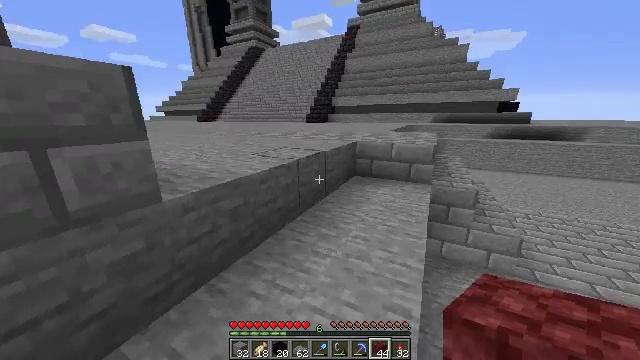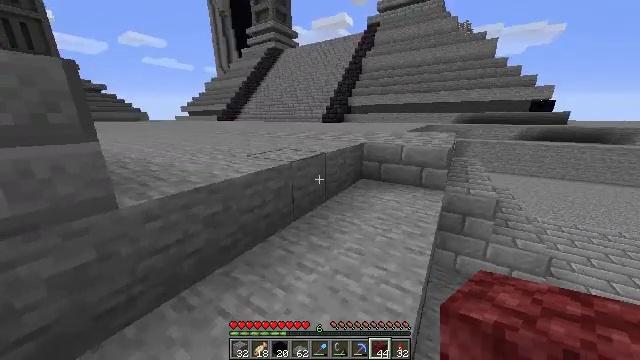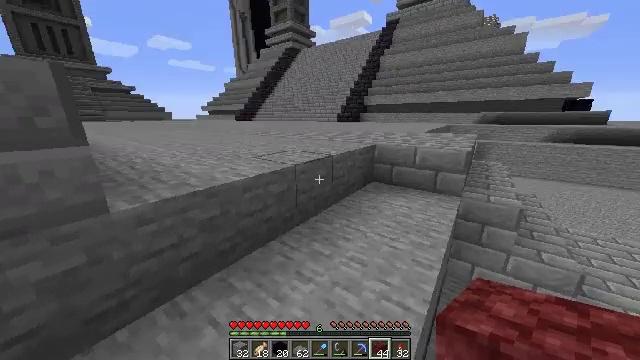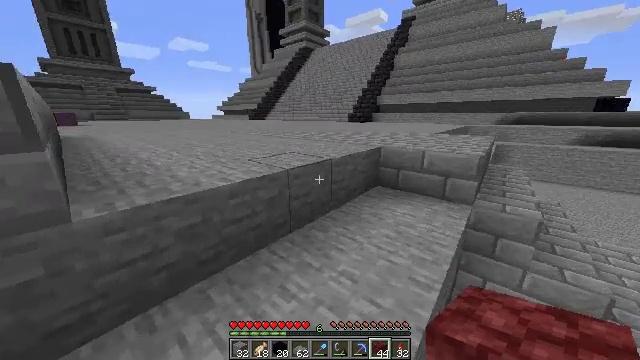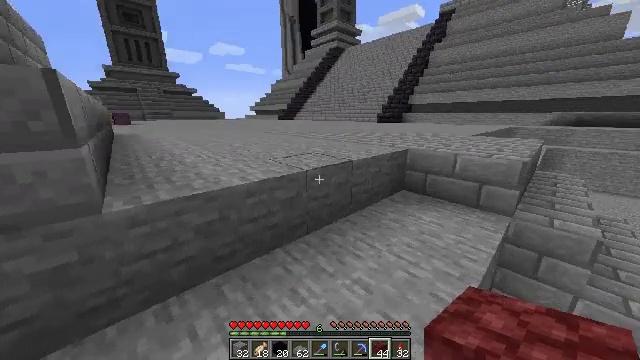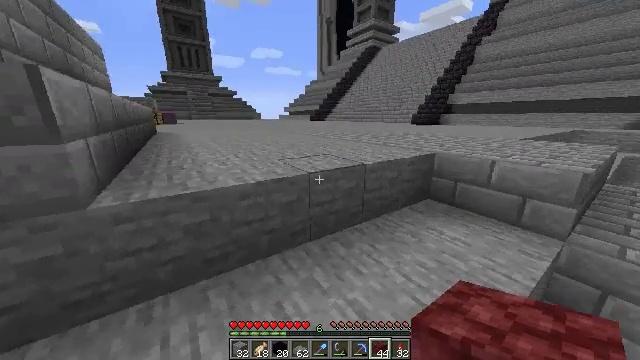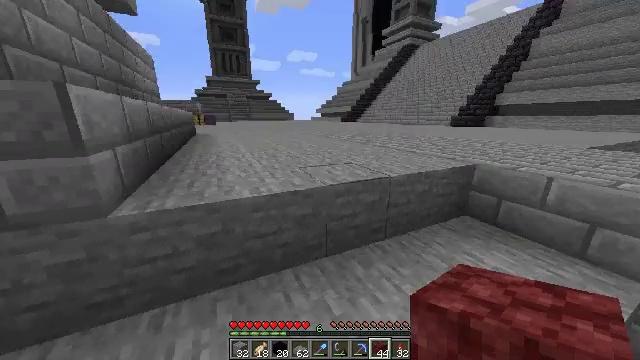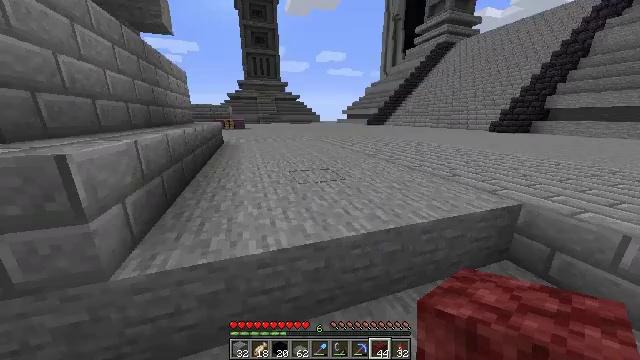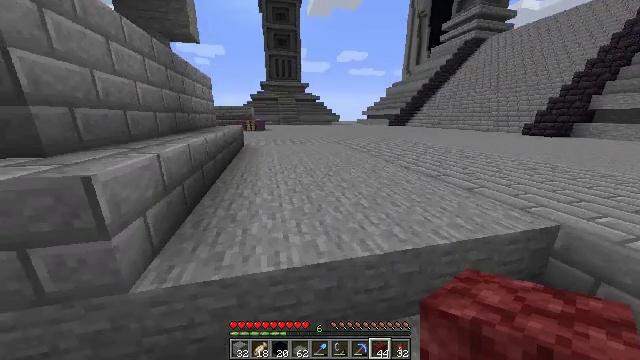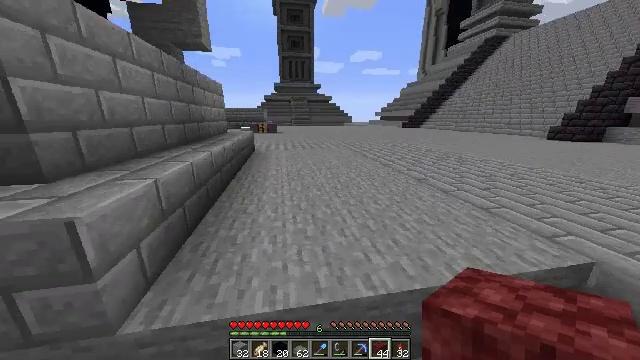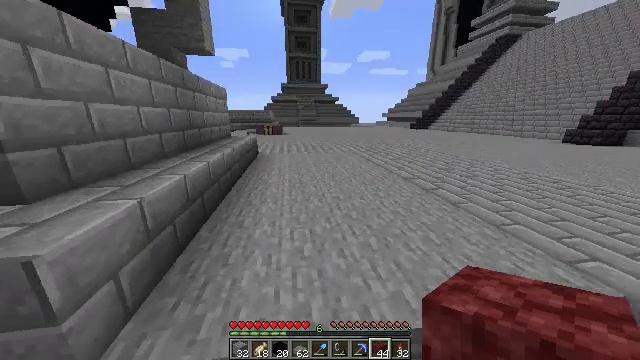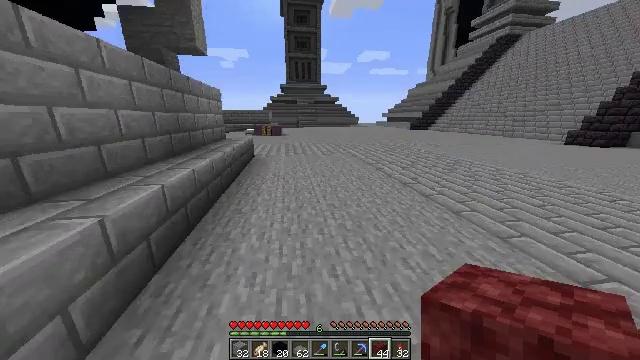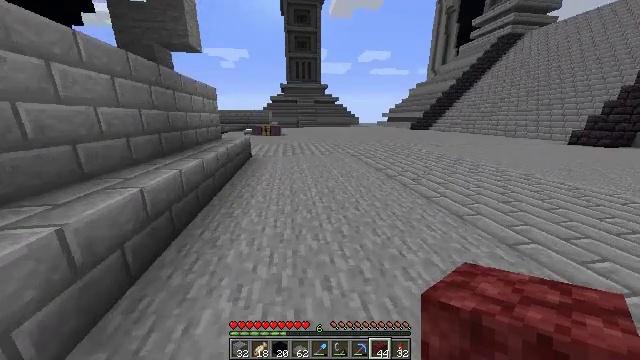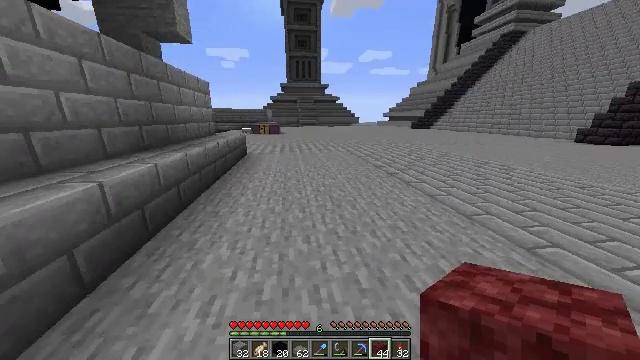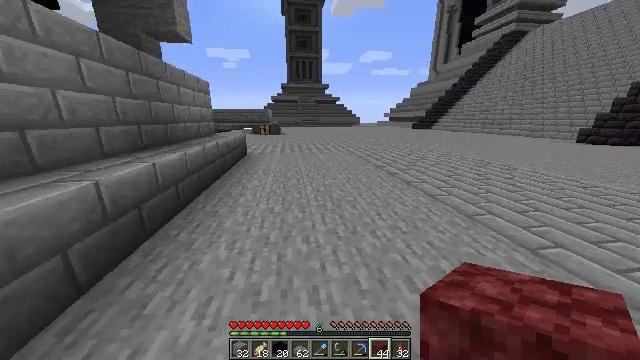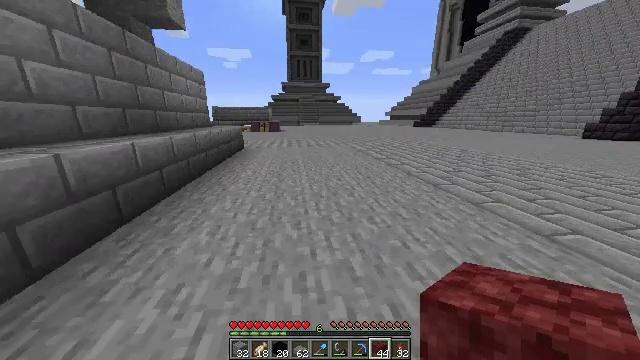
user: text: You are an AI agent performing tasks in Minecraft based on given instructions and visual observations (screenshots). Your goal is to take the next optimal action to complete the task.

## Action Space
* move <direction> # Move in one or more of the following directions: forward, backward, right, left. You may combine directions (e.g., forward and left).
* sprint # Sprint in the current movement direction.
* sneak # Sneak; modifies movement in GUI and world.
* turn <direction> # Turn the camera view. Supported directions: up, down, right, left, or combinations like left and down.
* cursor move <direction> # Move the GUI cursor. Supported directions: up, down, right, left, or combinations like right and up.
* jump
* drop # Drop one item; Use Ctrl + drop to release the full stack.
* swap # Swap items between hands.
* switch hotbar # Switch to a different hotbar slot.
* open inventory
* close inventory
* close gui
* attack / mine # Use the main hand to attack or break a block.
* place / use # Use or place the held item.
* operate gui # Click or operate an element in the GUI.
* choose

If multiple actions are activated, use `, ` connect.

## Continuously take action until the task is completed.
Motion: motion action
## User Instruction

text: Make white concrete powder using the crafting grid.
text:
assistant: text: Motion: move forward and move right, turn left
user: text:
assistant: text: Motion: move forward and move right, turn left
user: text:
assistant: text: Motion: move forward and move right, turn left
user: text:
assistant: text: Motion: move forward and move right, turn left
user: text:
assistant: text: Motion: move forward and move right, turn left
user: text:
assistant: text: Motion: move forward, turn left, jump
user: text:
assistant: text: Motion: move forward, turn left, jump
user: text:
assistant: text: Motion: move forward, turn left, jump
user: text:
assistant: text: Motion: move forward, turn left, jump
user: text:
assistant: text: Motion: move forward, turn left
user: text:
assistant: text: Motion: move forward
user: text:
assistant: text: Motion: move forward
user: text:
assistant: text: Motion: move forward
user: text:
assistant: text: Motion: move forward
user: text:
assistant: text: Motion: move forward
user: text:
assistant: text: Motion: move forward
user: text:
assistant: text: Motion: move forward
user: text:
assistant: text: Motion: move forward, jump
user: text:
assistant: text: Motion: move forward, turn left, jump
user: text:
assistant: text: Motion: move forward, turn left, jump
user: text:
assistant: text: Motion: move forward, turn left, jump
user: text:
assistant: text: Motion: move forward, turn left
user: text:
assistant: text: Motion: move forward, turn left
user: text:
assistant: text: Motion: move forward, turn left
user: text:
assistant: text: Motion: move forward
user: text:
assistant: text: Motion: move forward, turn left and up
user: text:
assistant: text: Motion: move forward, turn left and up
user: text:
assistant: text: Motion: move forward, turn up
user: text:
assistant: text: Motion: move forward
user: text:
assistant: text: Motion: move forward, turn right